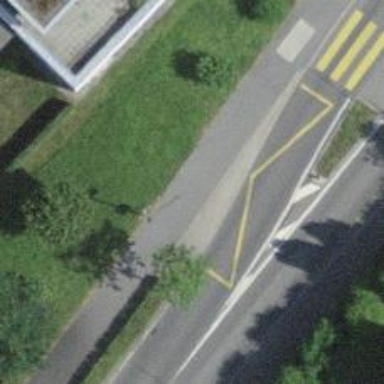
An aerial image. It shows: Bus stop with platform for public transport.